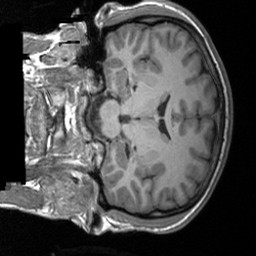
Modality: T1w
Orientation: coronal
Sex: male
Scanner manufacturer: siemens
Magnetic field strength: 3 T
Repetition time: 1.9 s
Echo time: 0.00226 s